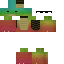
A female skeleton skin with dark skin, wearing brown bald dressed in a green hoodie and brown pants, featuring a closed mouth.